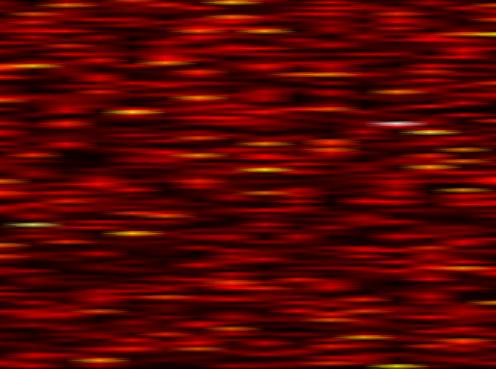
Label: FOFDM